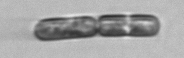
Label: Dactyliosolen_fragilissimus